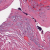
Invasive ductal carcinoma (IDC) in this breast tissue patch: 0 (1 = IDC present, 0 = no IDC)